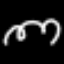
Label: squiggle